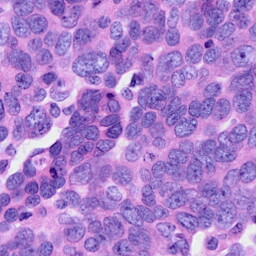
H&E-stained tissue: Ovarian